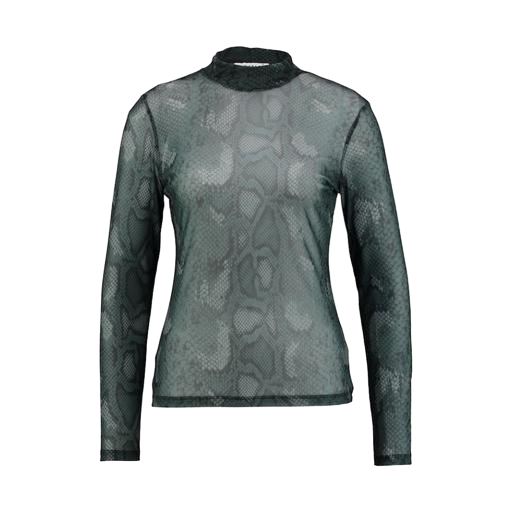
high-neck top, long sleeved sheer t-shirt, sheer t-shirt, white background